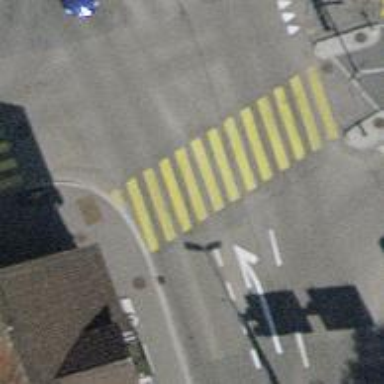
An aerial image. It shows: Crossing with zebra markings controlled by traffic signals.